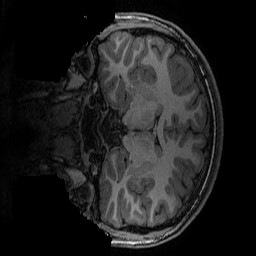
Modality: T1w
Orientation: coronal
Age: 15
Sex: male
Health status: ill
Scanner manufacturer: ge
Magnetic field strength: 3 T
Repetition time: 0.007664 s
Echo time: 0.00342 s